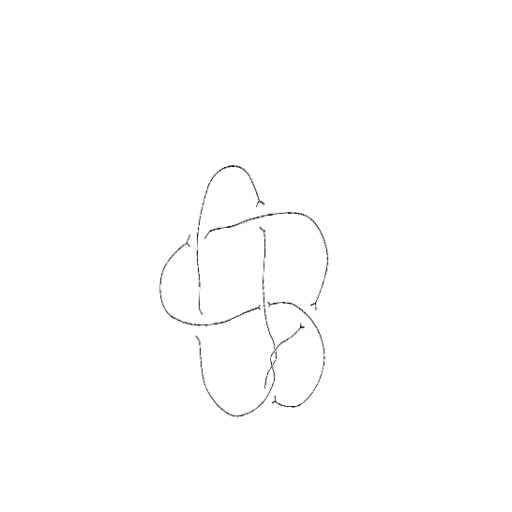
Crossing number: 8